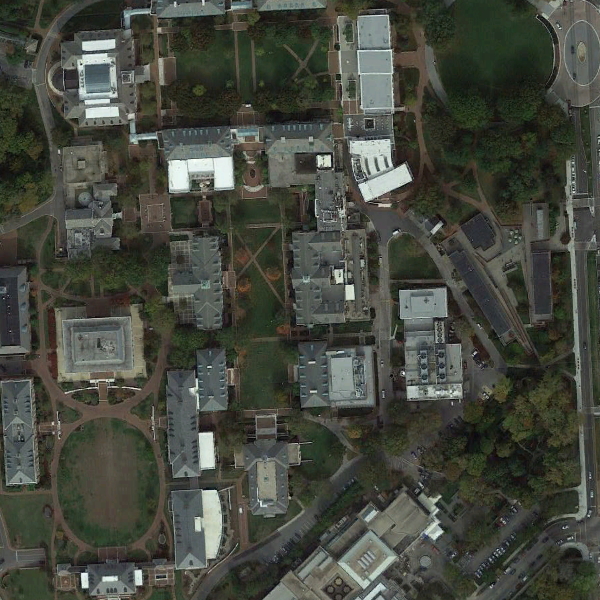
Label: School